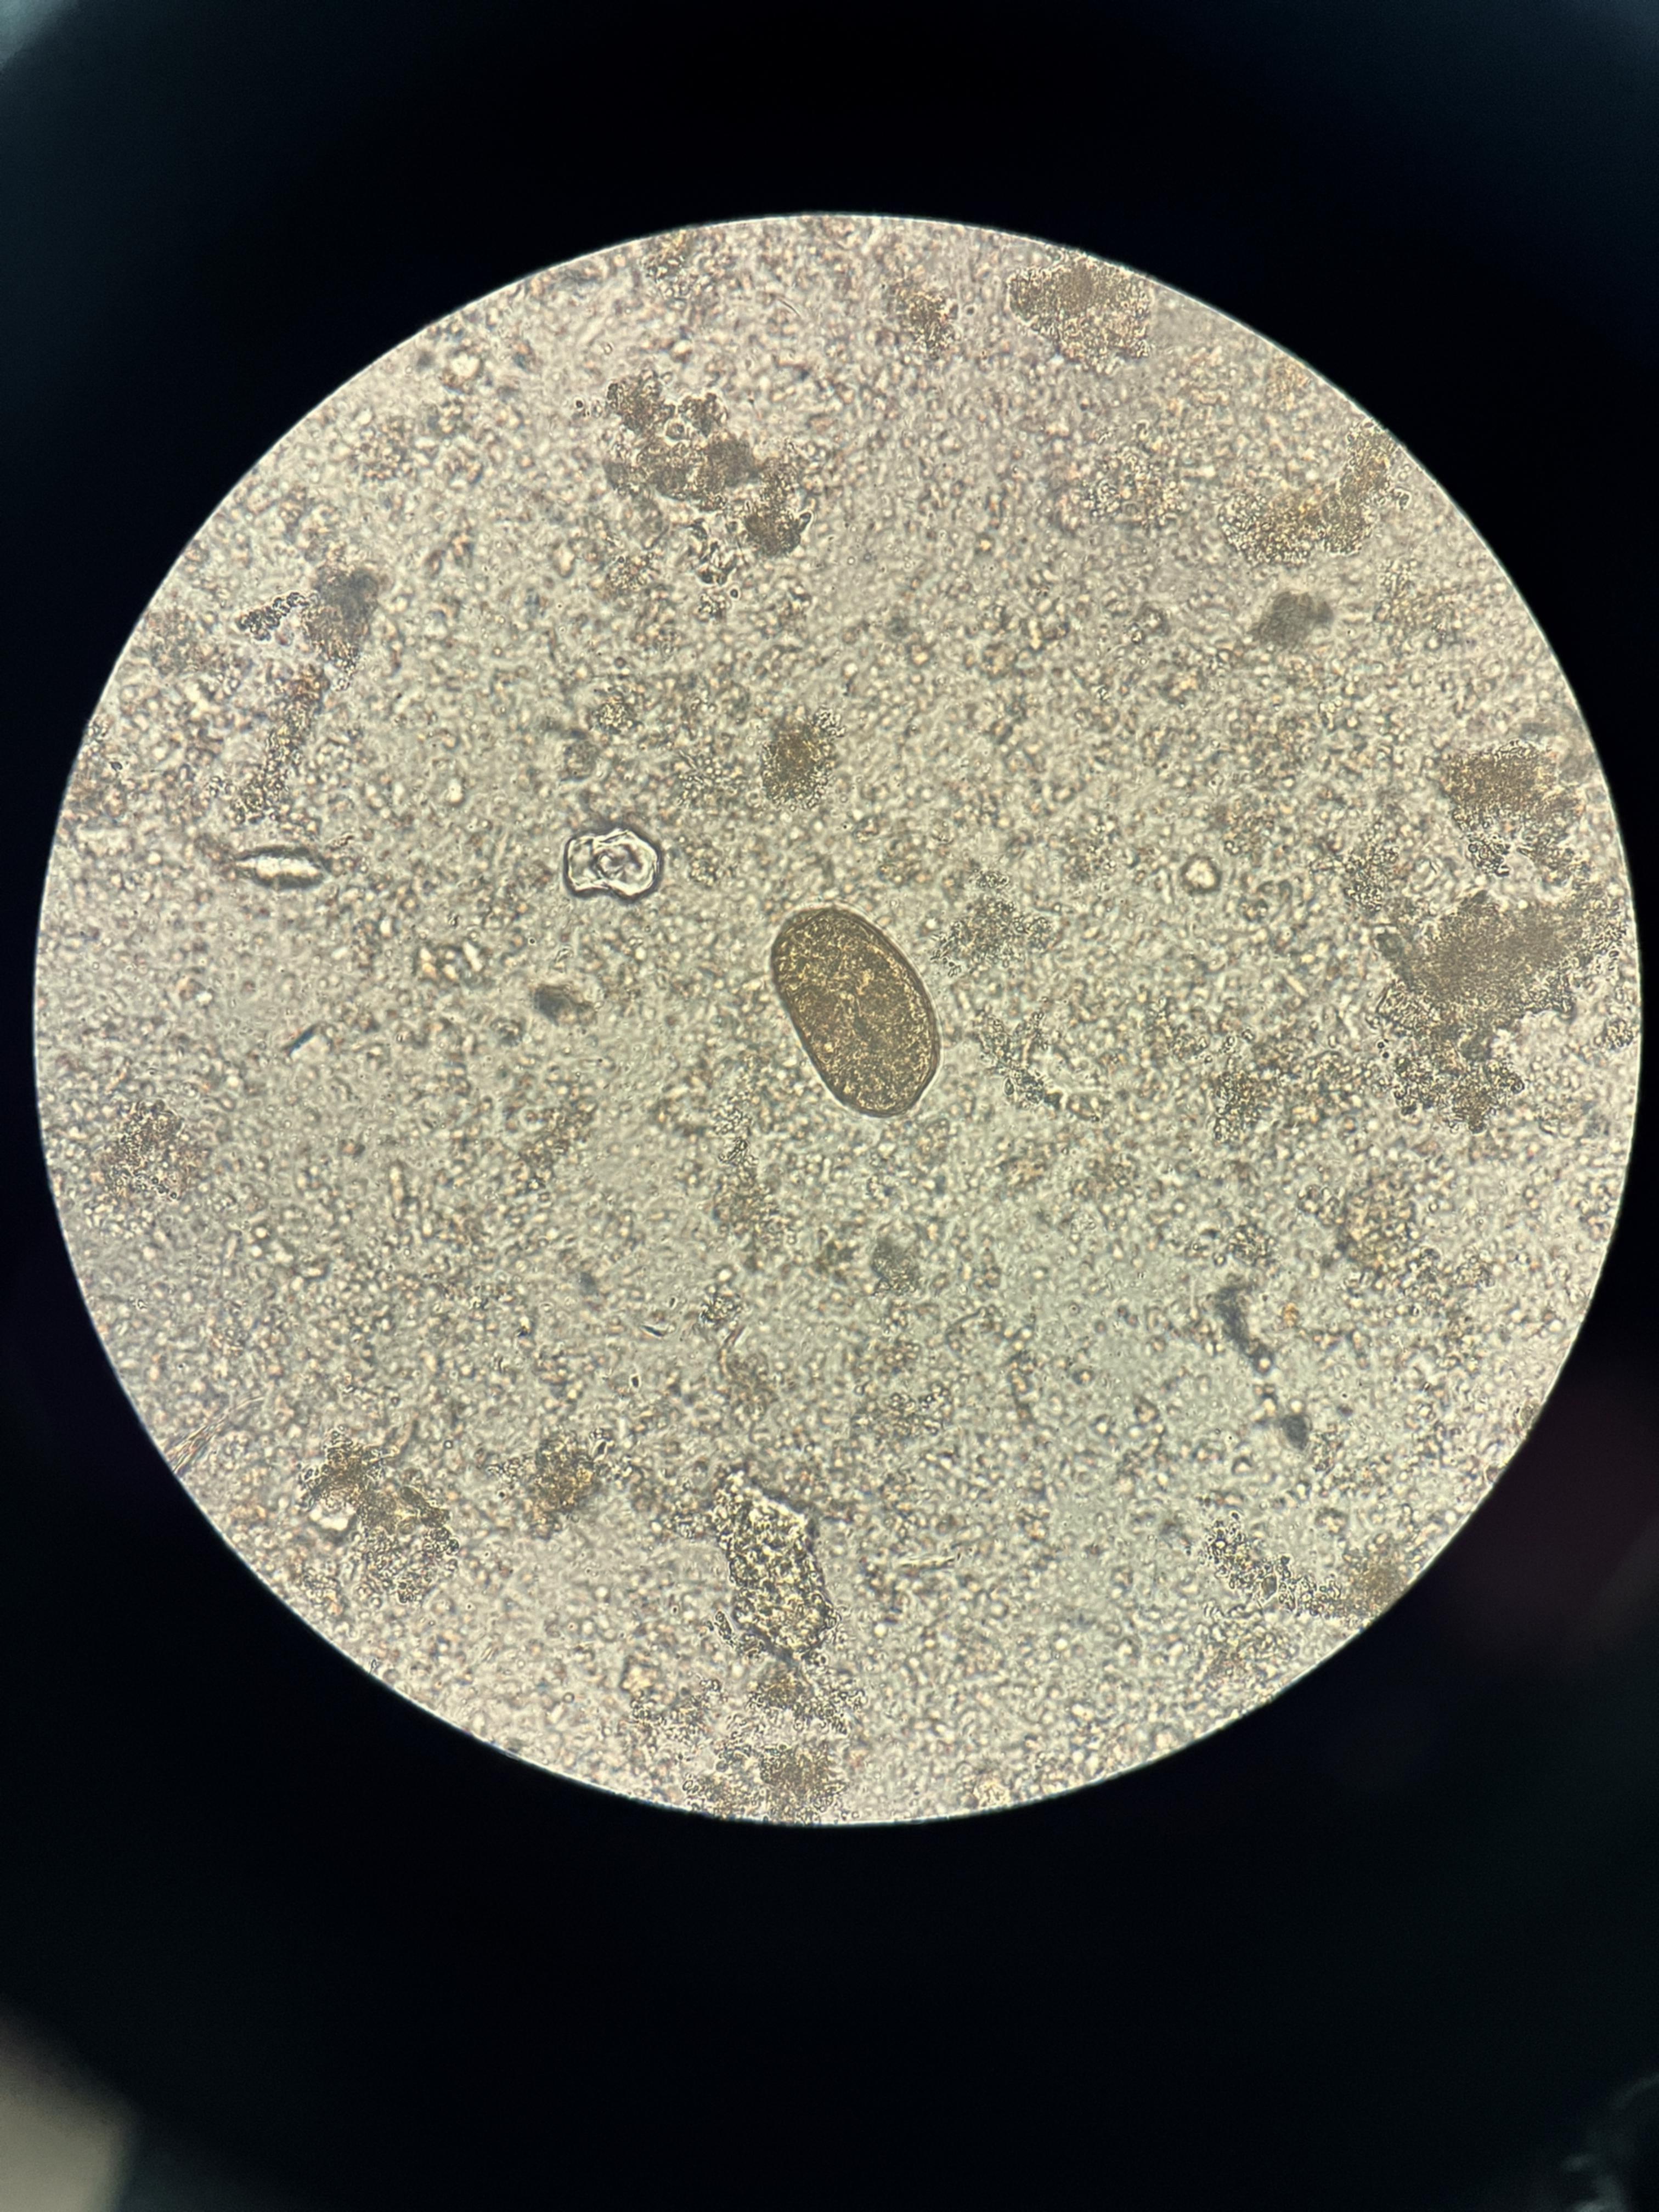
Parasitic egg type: Paragonimus spp